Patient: sex M, age 78
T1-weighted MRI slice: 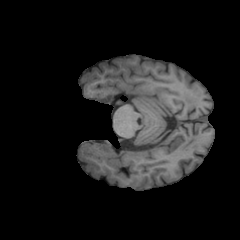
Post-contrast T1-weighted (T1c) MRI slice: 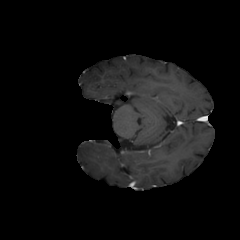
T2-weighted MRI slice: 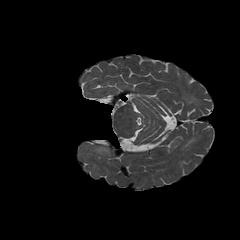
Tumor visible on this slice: yes
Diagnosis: Astrocytoma, IDH-wildtype
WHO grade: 3